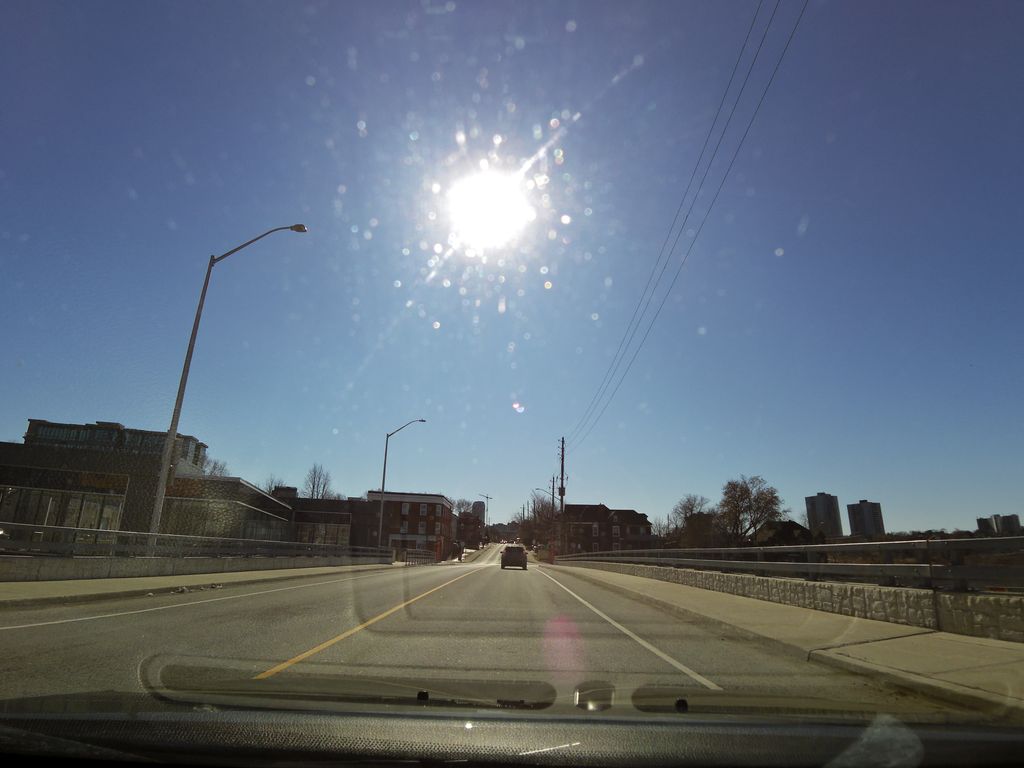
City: hamilton